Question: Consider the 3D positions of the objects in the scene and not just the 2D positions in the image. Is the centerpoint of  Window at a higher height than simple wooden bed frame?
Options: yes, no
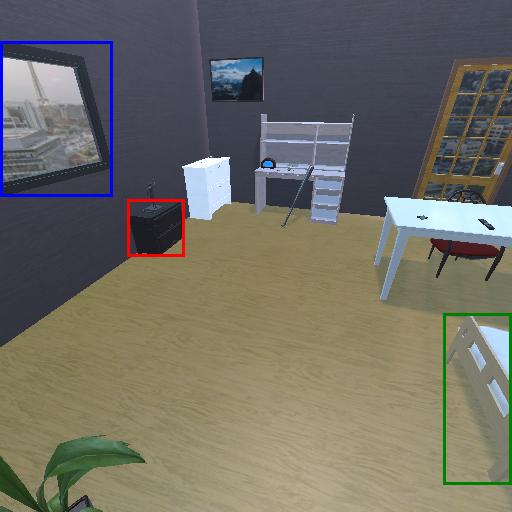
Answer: yes